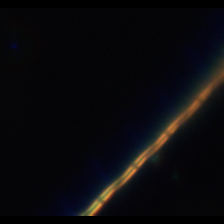
Taxon: Psuedo-nitzschia
Group: Diatoms